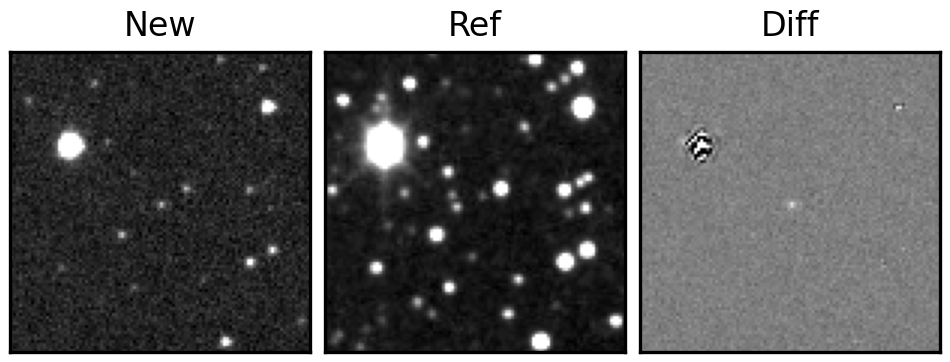
Label: real